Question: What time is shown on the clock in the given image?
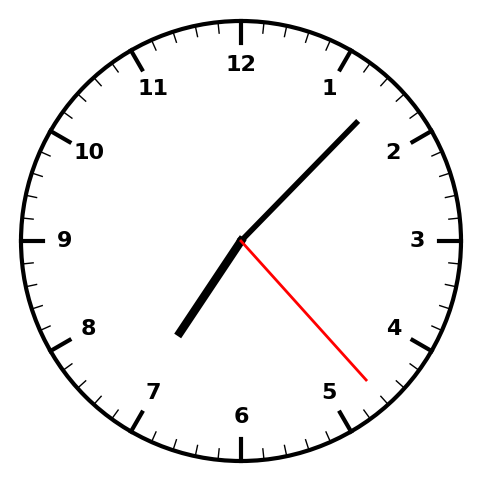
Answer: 07:07:23